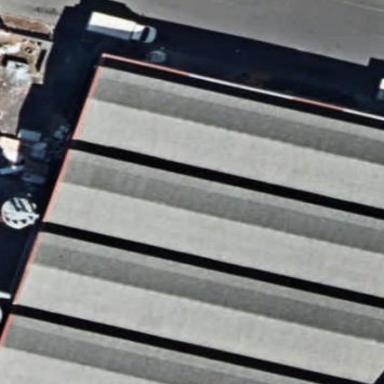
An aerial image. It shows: Warehouse.